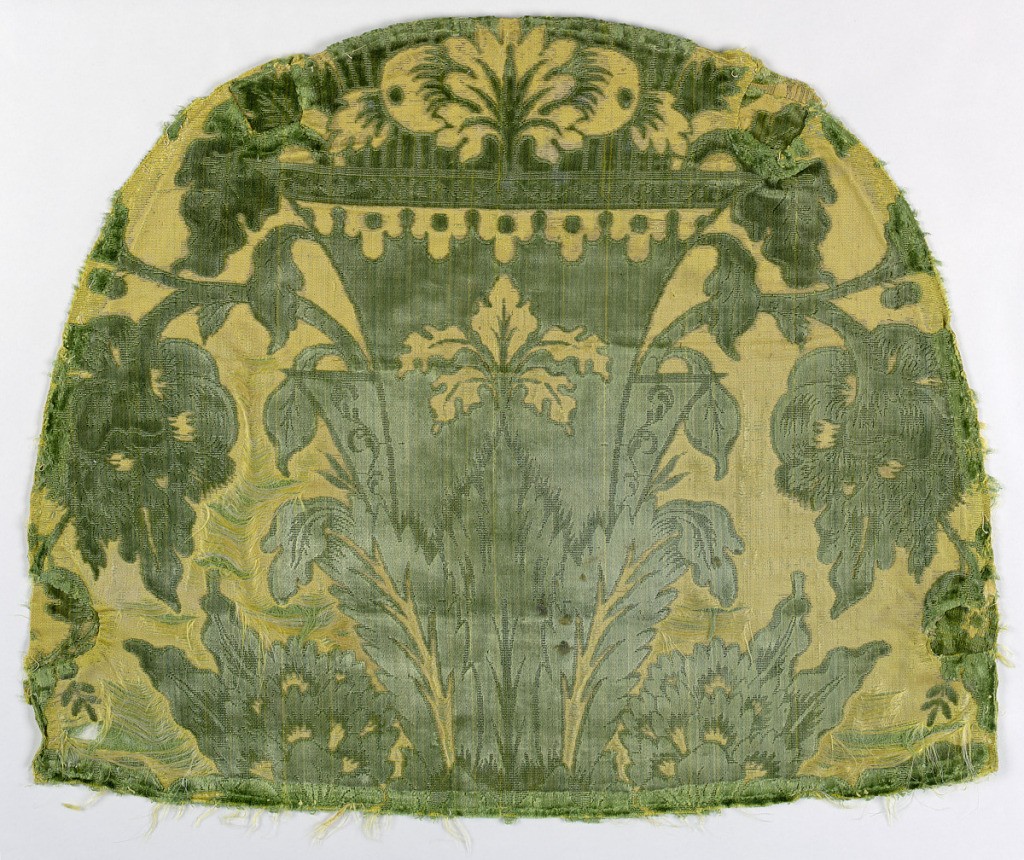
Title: Fragment
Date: ca. 1700
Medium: silk, metallic thread Technique: ciselé voided satin velvet.
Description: Pilaster-like pattern of large-scale leaves and flowers in green ciselé velvet on yellow satin ground.  Satin ground originally shot through with flat strips of gold, which is now almost entirely worn away.